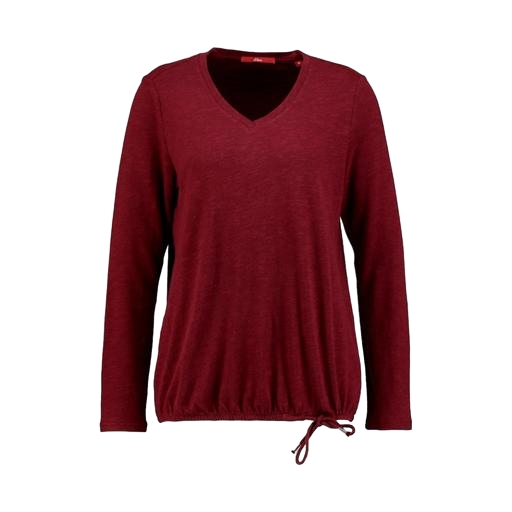
red plus size self-tie tee, red travel long-sleeve tunic, red and has long sleeves, white background